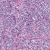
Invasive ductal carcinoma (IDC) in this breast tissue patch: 1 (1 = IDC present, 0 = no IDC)